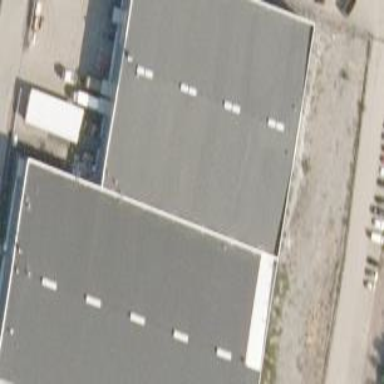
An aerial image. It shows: Warehouse building.